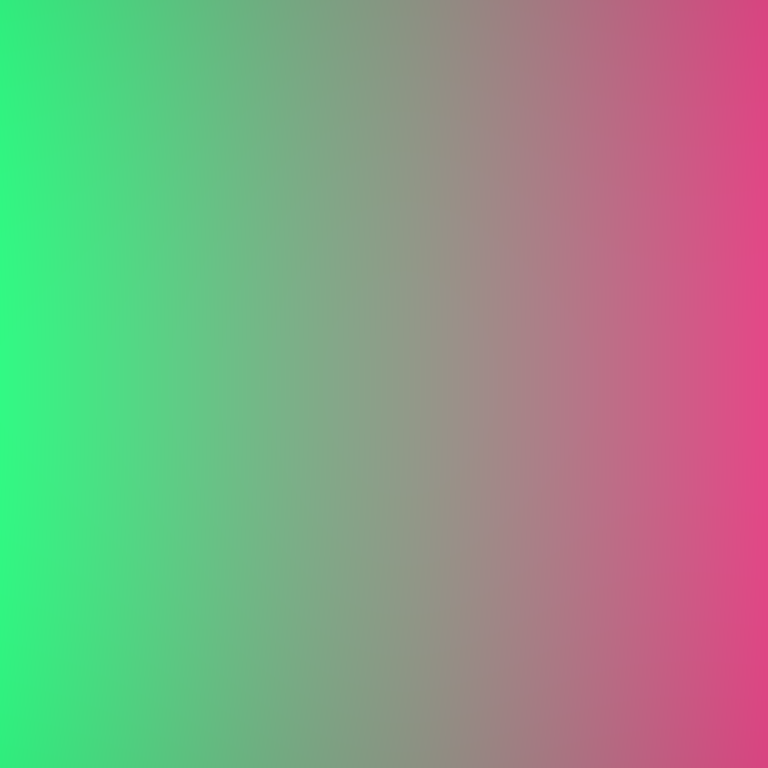
Abstract light effect, smooth gradient from vibrant green to soft pink, calm atmosphere, diffuse light, no room, no furniture, no objects.